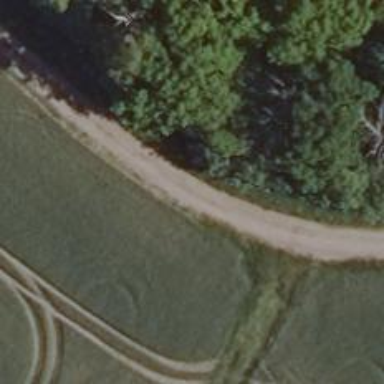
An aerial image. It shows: Sandy track with grade4 tracktype.